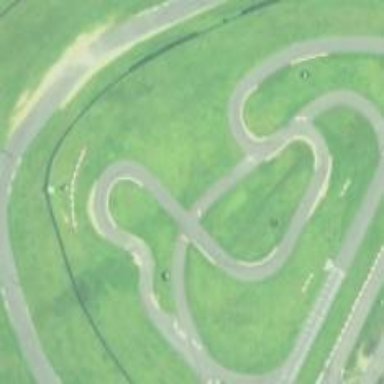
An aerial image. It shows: Karting raceway for sports enthusiasts.